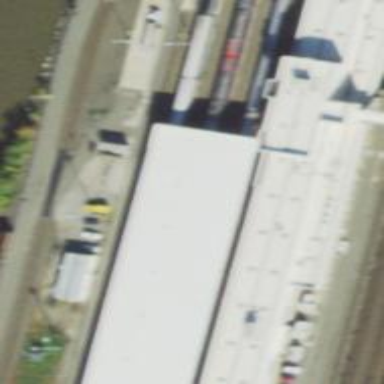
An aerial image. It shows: Rail yard with electrified rails. There is building passage tunnel for the railway.